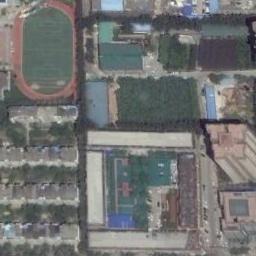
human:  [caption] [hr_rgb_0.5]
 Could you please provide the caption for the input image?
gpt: There are many buildings next to the ground track field .

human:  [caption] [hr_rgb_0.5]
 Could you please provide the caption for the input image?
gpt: The ground track field is surrounded by some buildings and a grove of trees is next to the ground track field .

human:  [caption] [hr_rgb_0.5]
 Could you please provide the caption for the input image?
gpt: The track in the field is not colored .

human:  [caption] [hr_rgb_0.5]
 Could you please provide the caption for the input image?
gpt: A track and field is built in the middle of a residential area, Surrounded by a lot of vegetation .

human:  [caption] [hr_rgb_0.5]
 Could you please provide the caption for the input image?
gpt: There are many buildings beside the ground track field with a red track .